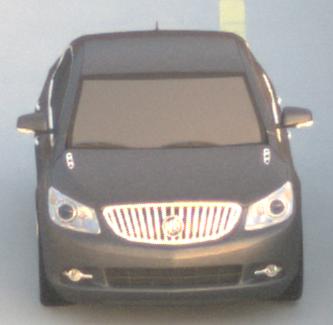
Make: Buick
Model: LaCrosse
Detailed model: Gen. 2
Model produced from: 2009
Model produced until: 2016
Doors: 4
Color: gray
Road condition: dry road
Daytime: dawn
Contrast: medium contrast